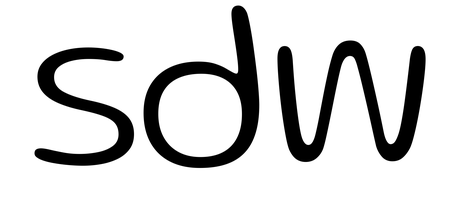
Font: Gluten_ExtraLight